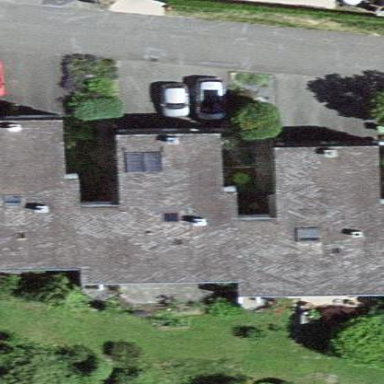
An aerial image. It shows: Residential building.